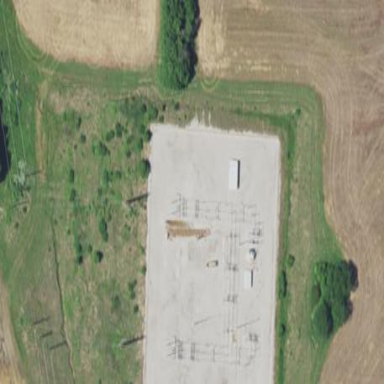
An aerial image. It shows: Distribution power substation secured by fence.